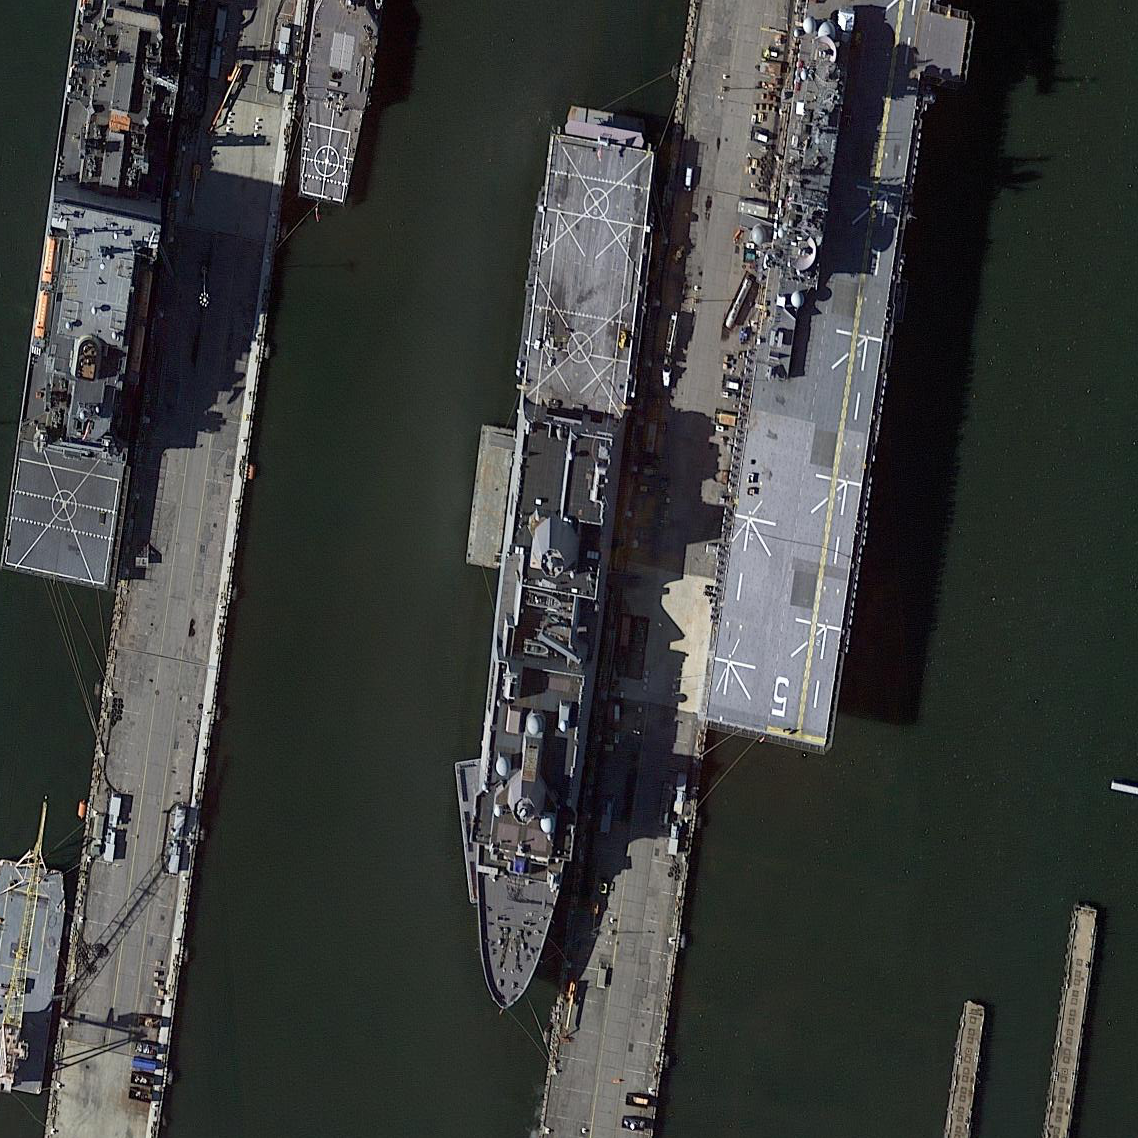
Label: combat